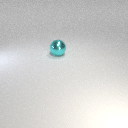
large cyan metal sphere